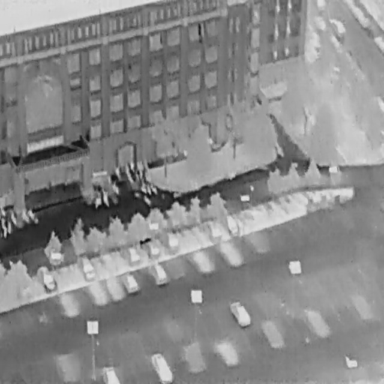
There are 12 Cars in the infrared image.